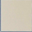
Piece: xx